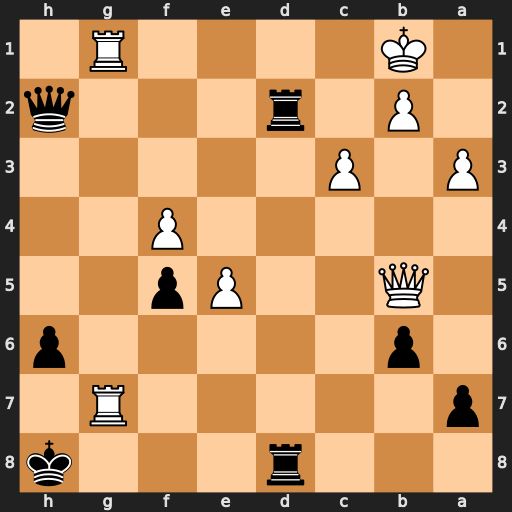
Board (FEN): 3r3k/p5R1/1p5p/1Q2Pp2/5P2/P1P5/1P1r3q/1K4R1
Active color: b
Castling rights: -
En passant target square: -
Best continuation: Rd1+ Ka2 Rxg1